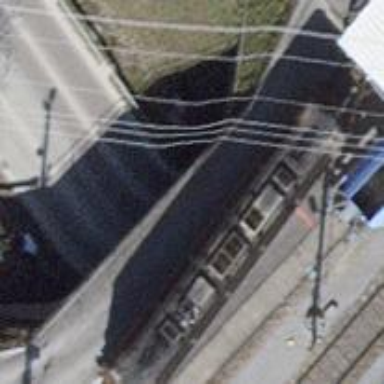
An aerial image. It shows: Railway bridge with electrified contact lines. It services single-track spur.